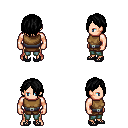
a pixel art fantasy rpg character, male body template, human, light skin, leather chest armor, teal pants, black bangs hairstyle, ghillies, four views (front, back, left, right), 2x2 character sprite sheet, small pixel art, hard edges, no anti-aliasing